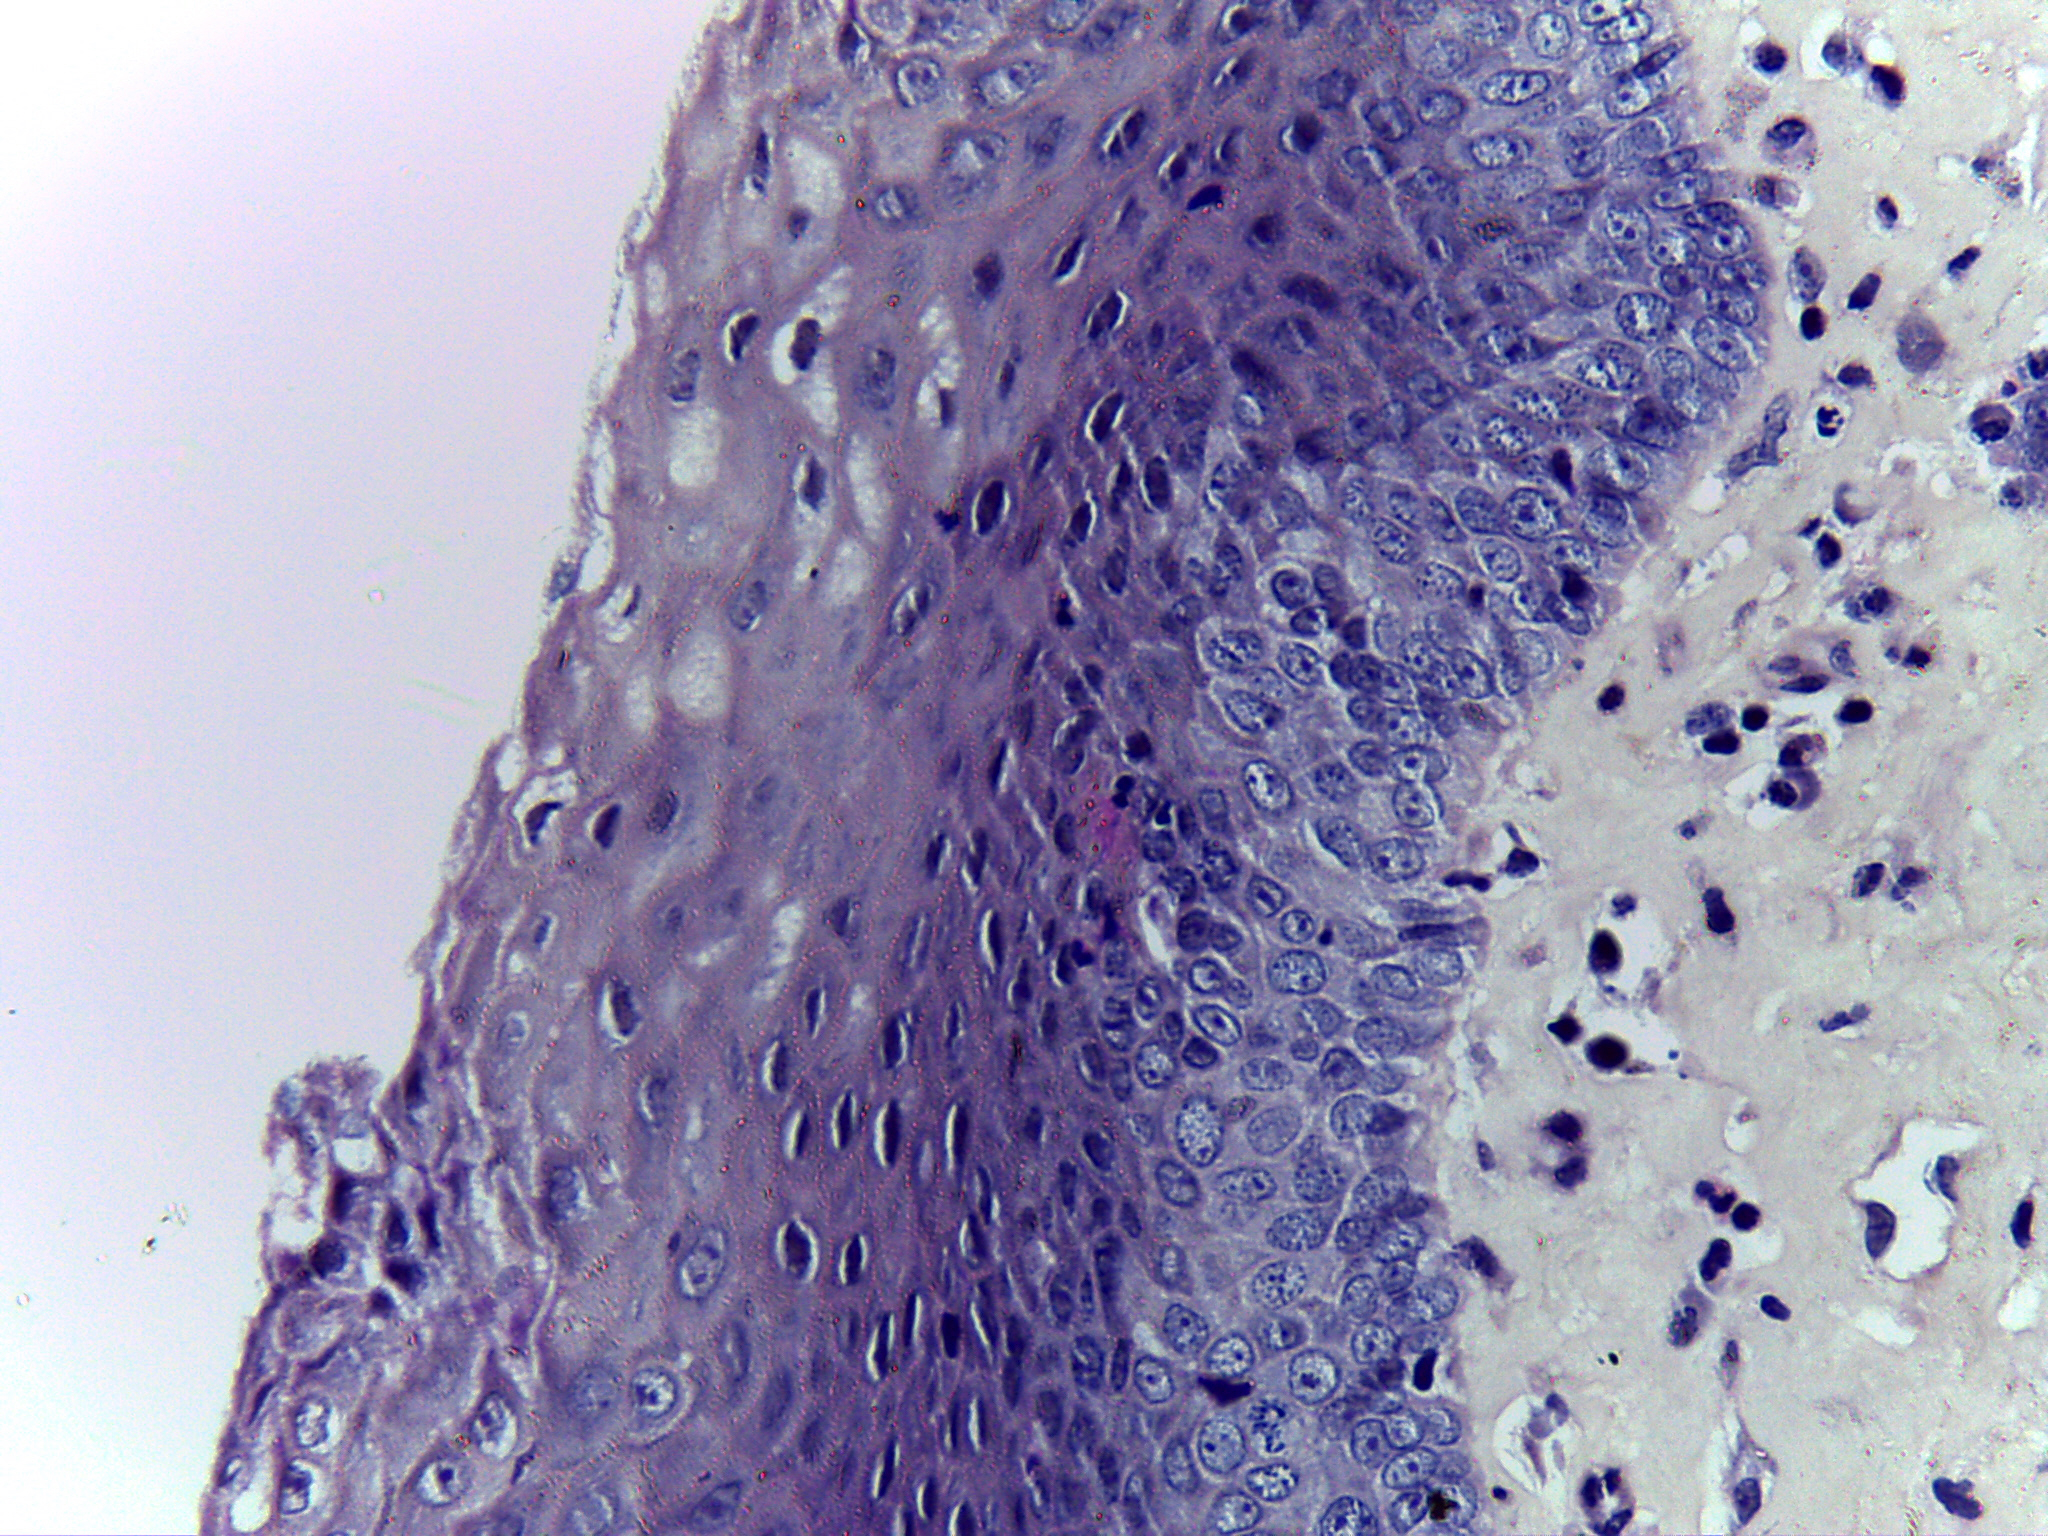
Diagnosis: Normal